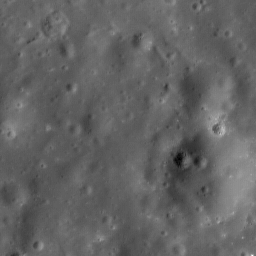
Host type: background_regolith
Lunar coordinates: latitude nan, longitude nan